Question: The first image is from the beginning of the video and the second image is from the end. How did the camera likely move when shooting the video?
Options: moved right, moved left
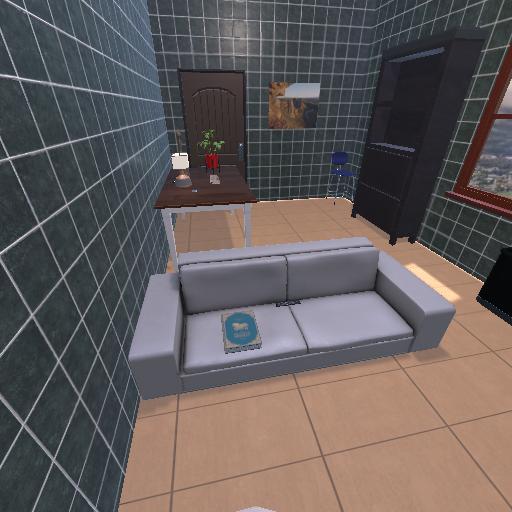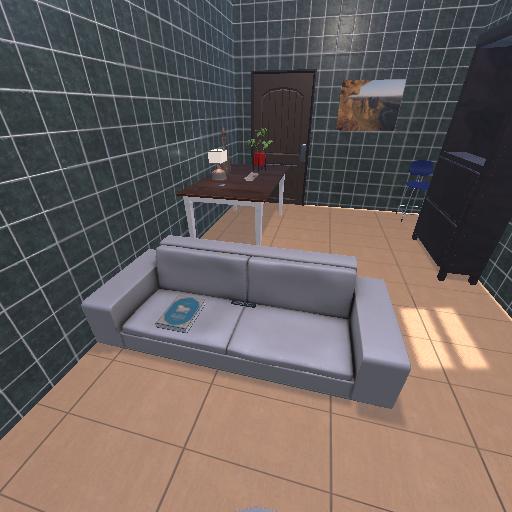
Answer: moved right